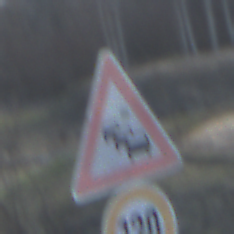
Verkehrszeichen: Stau
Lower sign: Geschwindigkeit120
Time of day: SunriseSunset
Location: Outdoor (Suburban)
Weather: PartlyCloudy
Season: Winter
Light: Natural